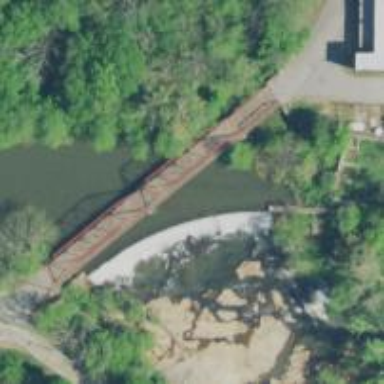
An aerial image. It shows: Footway bridge with truss structure.